Aerial crown-view tile of a tropical tree (Barro Colorado Island, Panama), acquired 20250414:
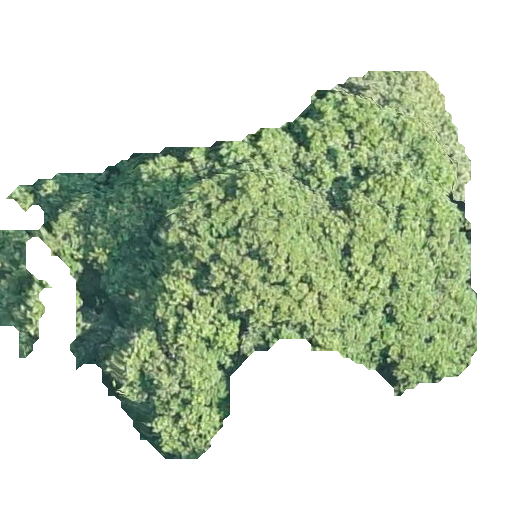
Species: Prioria copaifera
GBIF accepted scientific name: Prioria copaifera
Crown area: 167.747 m²